Question: Count the number of objects in the diagram.
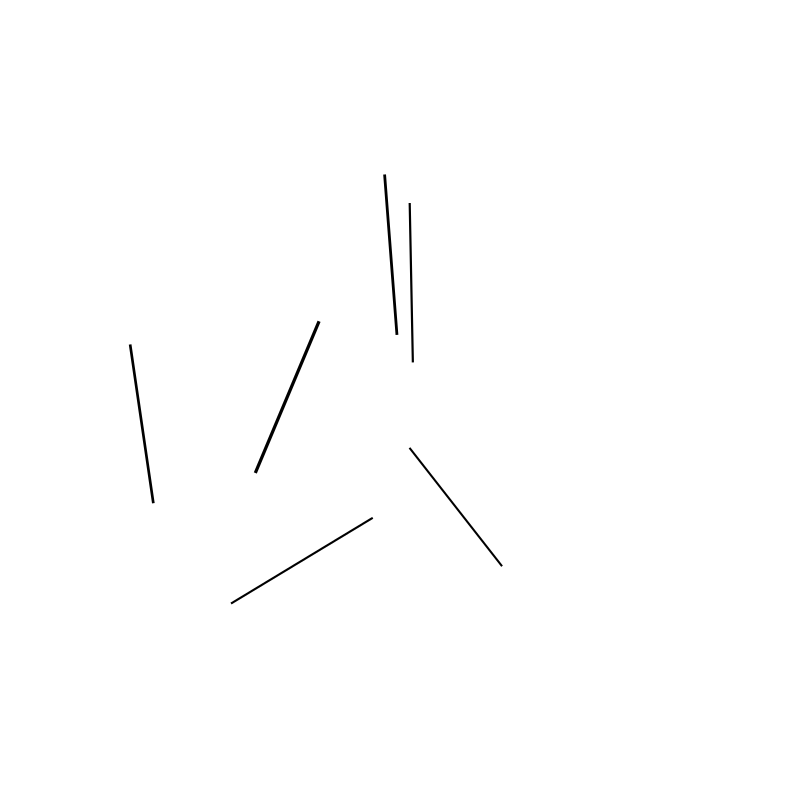
Answer: 6